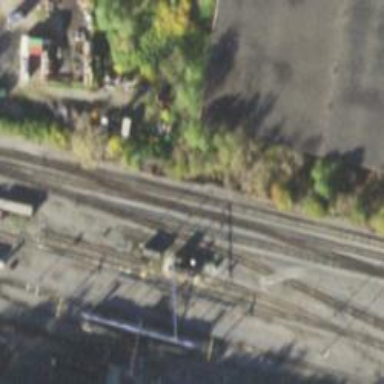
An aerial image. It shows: Railway yard in service.